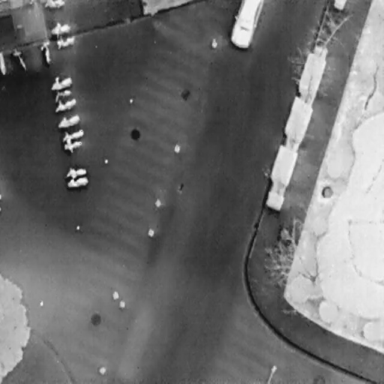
There are 14 Bicycles in the infrared image.